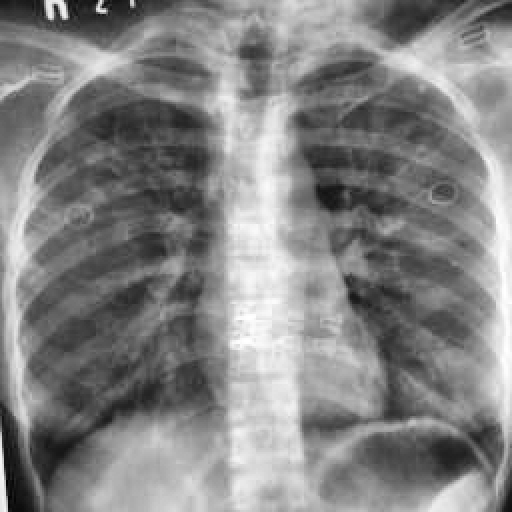
Finding: TUBERCULOSIS